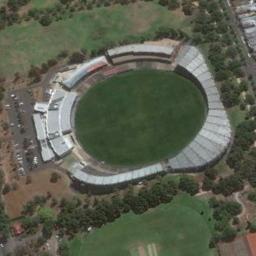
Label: stadium